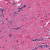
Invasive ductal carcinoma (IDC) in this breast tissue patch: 0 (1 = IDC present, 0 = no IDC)